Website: lowes
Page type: review-order
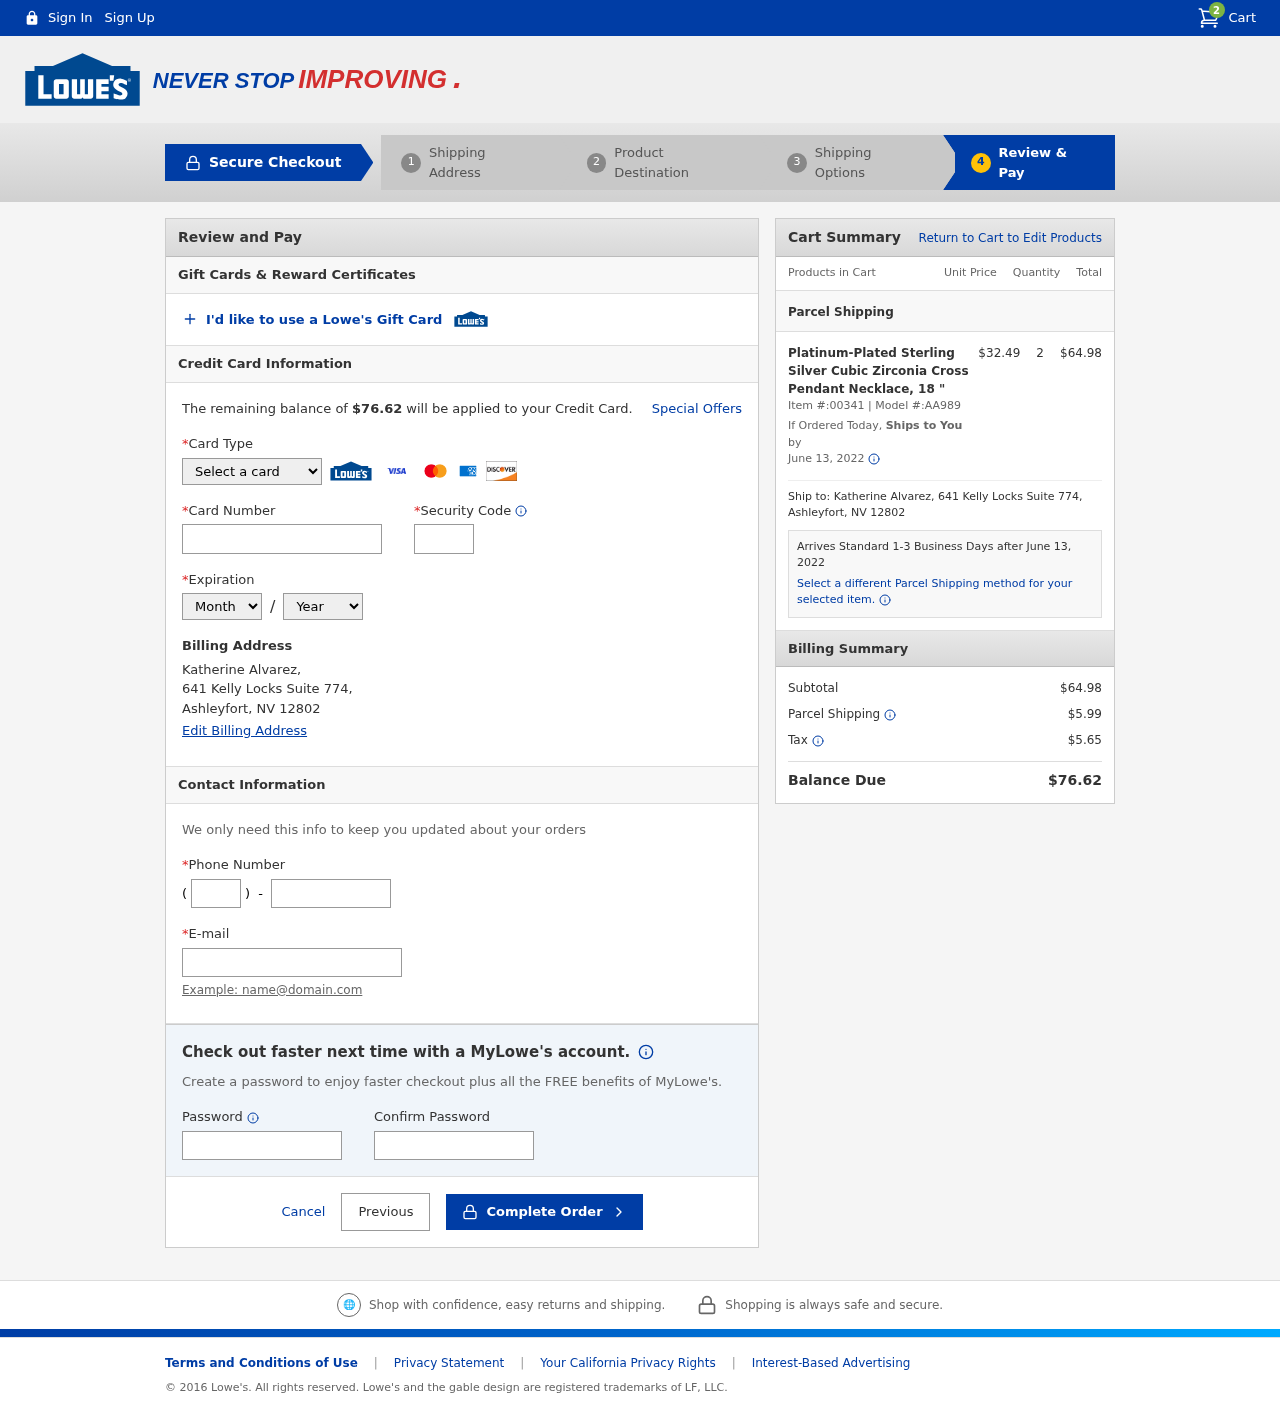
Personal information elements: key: PII_CARD_CVV
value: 199
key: PII_CARD_EXPIRY_MONTH
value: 07
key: PII_CARD_EXPIRY_YEAR
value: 28
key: PII_CARD_NUMBER
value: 2284 4836 9837 8263
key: PII_CARD_TYPE
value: Mastercard
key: PII_CITY
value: Ashleyfort
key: PII_EMAIL
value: katherinealvarez@yahoo.com
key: PII_FULLNAME
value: Katherine Alvarez,
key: PII_PHONE
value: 8042951745
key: PII_PHONE_AREA
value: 804
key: PII_POSTCODE
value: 12802
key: PII_STATE_ABBR
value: NV
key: PII_STREET
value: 641 Kelly Locks Suite 774,
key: PII_FULLNAME2
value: Katherine Alvarez
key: PII_STREET2
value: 641 Kelly Locks Suite 774
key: PII_CITY_STATE_ZIP2
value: Ashleyfort, NV 12802
Product elements: key: PRODUCT1_NAME
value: Platinum-Plated Sterling Silver Cubic Zirconia Cross Pendant Necklace, 18 "
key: PRODUCT1_PRICE
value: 32.49
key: PRODUCT1_QUANTITY
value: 2
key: PRODUCT1_ITEM_NUMBER
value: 00341
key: PRODUCT1_MODEL_NUMBER
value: AA989
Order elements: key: ORDER_NUM_ITEMS
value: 2
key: ORDER_TOTAL
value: $76.62
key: ORDER_SHIPPING_DATE
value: June 13, 2022
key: ORDER_SUBTOTAL
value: $64.98
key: ORDER_SHIPPING_DATE2
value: June 13, 2022
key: ORDER_SUBTOTAL2
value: $64.98
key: ORDER_SHIPPING_COST
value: $5.99
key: ORDER_TAX
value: $5.65